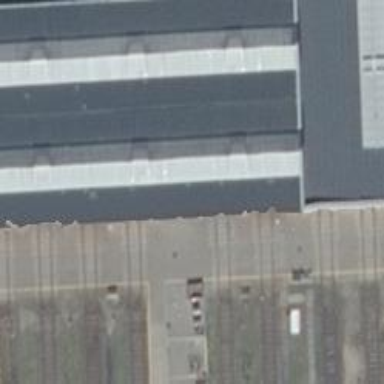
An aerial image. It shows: Signal on the railway located in the track.